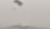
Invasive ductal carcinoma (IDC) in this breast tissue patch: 0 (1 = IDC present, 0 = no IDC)